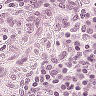
Metastatic tissue present: no